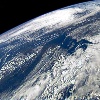
Label: cloud